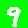
Digit: 9